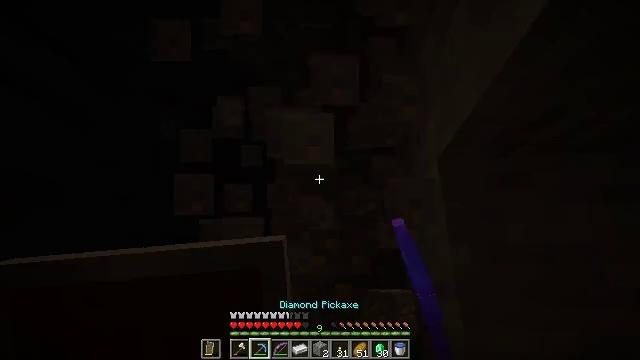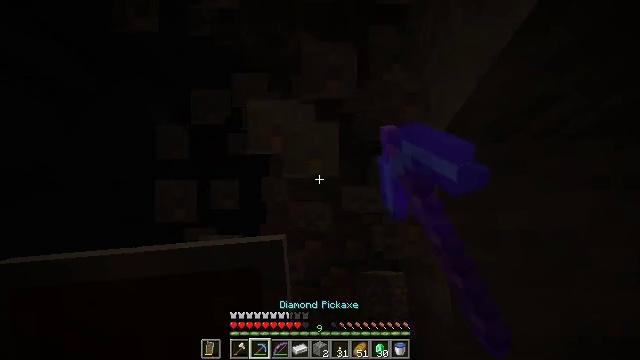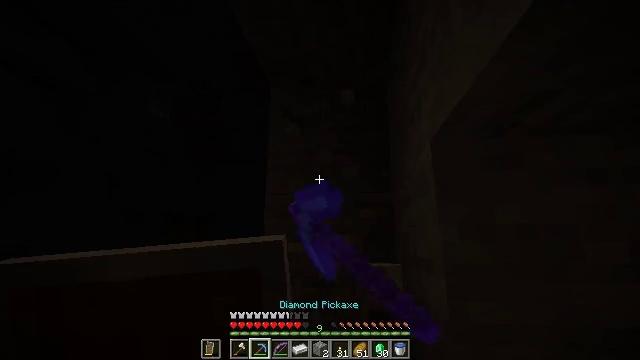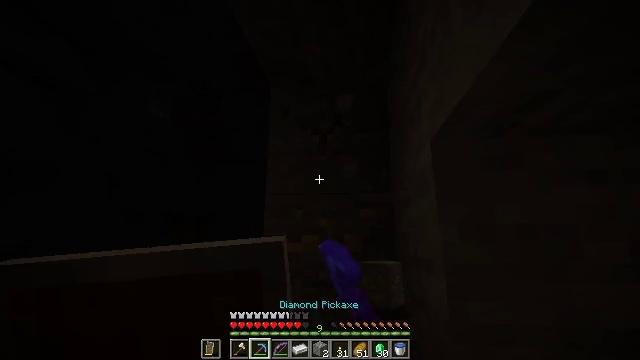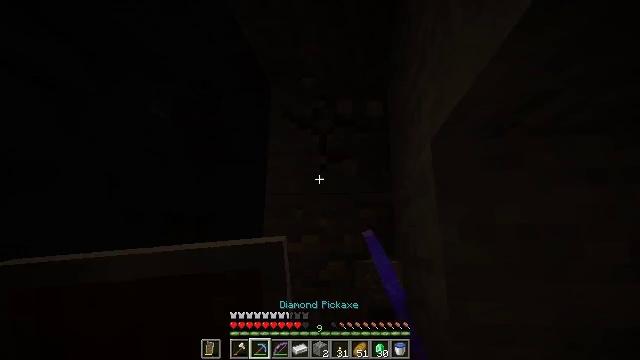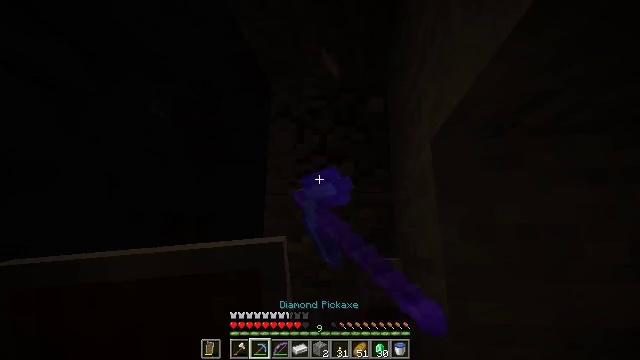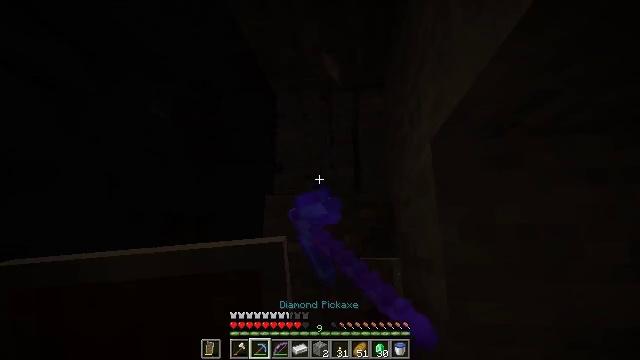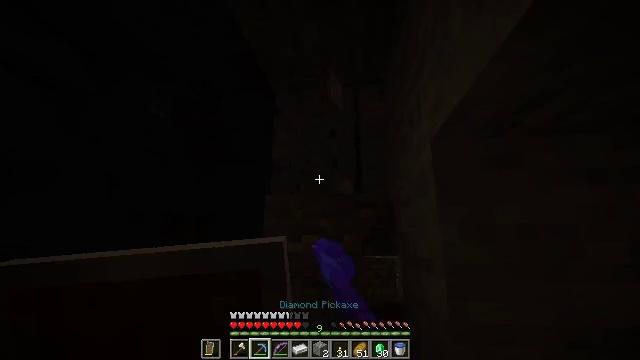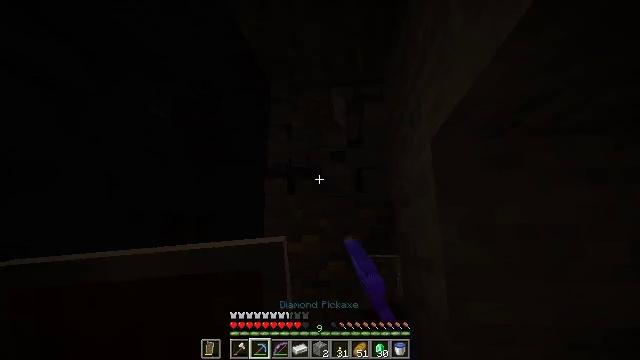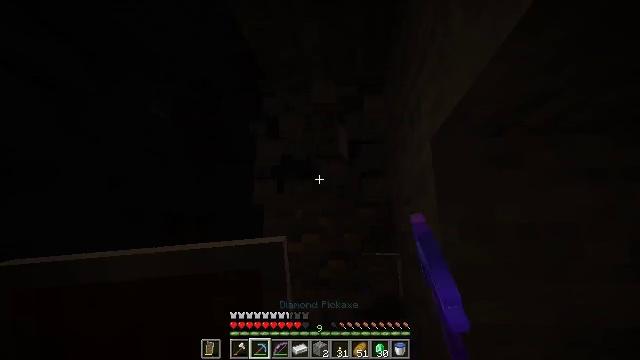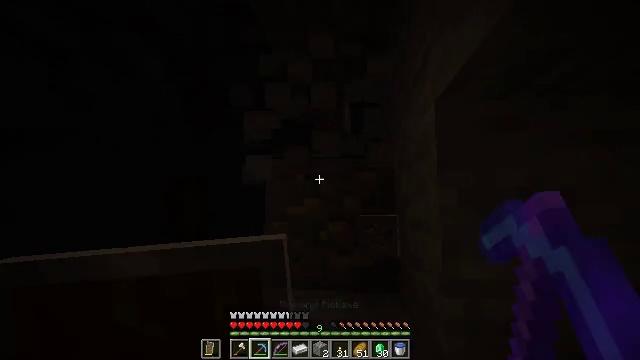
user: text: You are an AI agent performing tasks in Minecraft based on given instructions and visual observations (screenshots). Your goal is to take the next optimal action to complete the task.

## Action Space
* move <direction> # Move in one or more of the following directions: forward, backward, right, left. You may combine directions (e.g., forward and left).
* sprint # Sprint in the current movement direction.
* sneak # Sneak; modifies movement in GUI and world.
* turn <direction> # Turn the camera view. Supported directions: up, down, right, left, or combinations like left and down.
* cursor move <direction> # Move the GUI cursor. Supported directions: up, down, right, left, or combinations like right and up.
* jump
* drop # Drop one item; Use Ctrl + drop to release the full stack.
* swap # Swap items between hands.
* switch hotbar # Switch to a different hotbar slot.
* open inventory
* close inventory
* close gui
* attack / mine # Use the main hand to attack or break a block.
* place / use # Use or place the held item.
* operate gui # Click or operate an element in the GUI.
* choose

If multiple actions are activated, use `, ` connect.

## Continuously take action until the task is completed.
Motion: motion action
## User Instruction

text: Dig up the stone with a tool.
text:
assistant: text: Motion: turn right and down, attack / mine
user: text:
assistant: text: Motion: turn down, attack / mine
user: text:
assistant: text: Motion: attack / mine
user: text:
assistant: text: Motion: attack / mine
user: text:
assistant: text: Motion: attack / mine
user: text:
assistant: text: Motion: attack / mine
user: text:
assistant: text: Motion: attack / mine
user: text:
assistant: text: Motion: attack / mine
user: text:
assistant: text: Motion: attack / mine
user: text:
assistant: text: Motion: turn down, attack / mine
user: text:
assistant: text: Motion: attack / mine